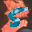
Label: 5